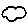
Label: cloud